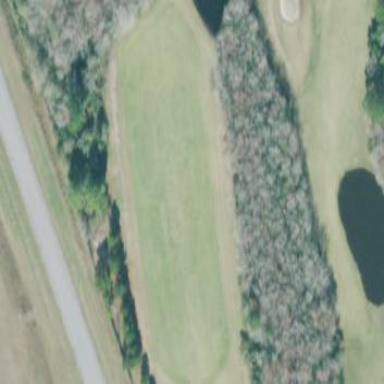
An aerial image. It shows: Lush grass fairway on golf course.